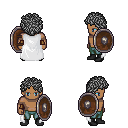
a pixel art fantasy rpg character, male body template, human, dark skin, white cape, teal pants, gray curly afro hairstyle, leather bracers, black shoes, shield, four views (front, back, left, right), 2x2 character sprite sheet, small pixel art, hard edges, no anti-aliasing